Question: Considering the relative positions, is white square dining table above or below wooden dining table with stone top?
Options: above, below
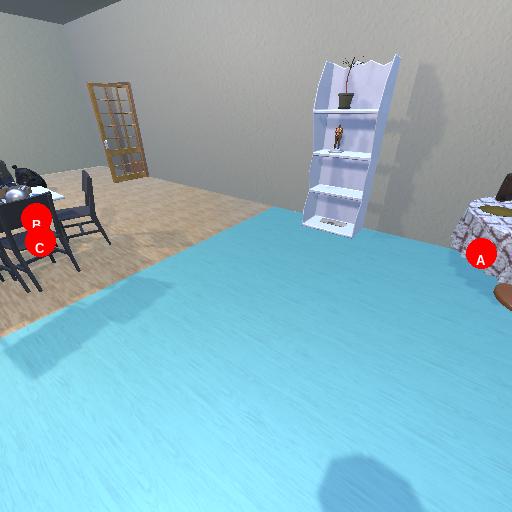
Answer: above